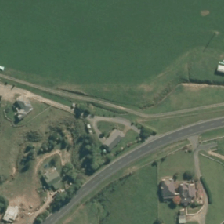
Land cover: shortrotation_cropland